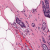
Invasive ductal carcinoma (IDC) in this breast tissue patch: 0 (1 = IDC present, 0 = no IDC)